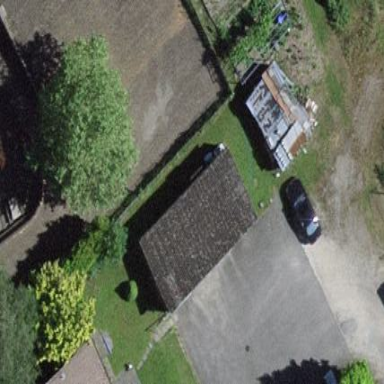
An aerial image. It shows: Garage.